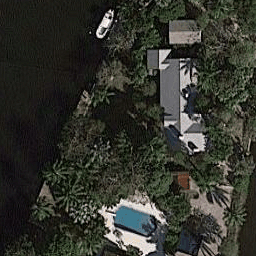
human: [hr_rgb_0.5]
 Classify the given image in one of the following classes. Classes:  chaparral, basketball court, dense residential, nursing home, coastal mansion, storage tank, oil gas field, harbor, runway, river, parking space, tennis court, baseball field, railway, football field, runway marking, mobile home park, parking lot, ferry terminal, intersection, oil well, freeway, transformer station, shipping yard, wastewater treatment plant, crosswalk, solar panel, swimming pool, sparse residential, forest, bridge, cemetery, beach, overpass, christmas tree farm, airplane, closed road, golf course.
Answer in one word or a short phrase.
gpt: coastal mansion